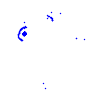
Particle: electron